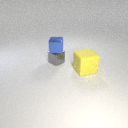
small gray metal cube below small blue metal cube